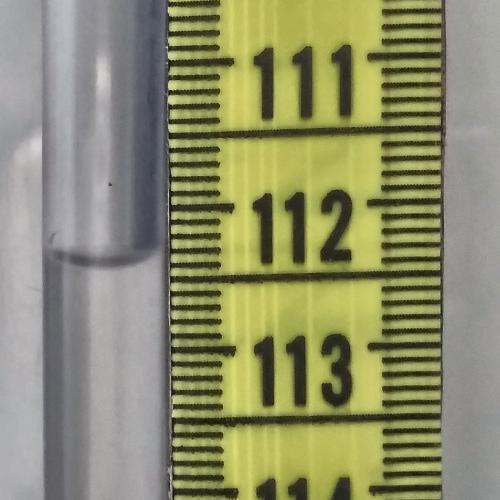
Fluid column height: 112.3 cm